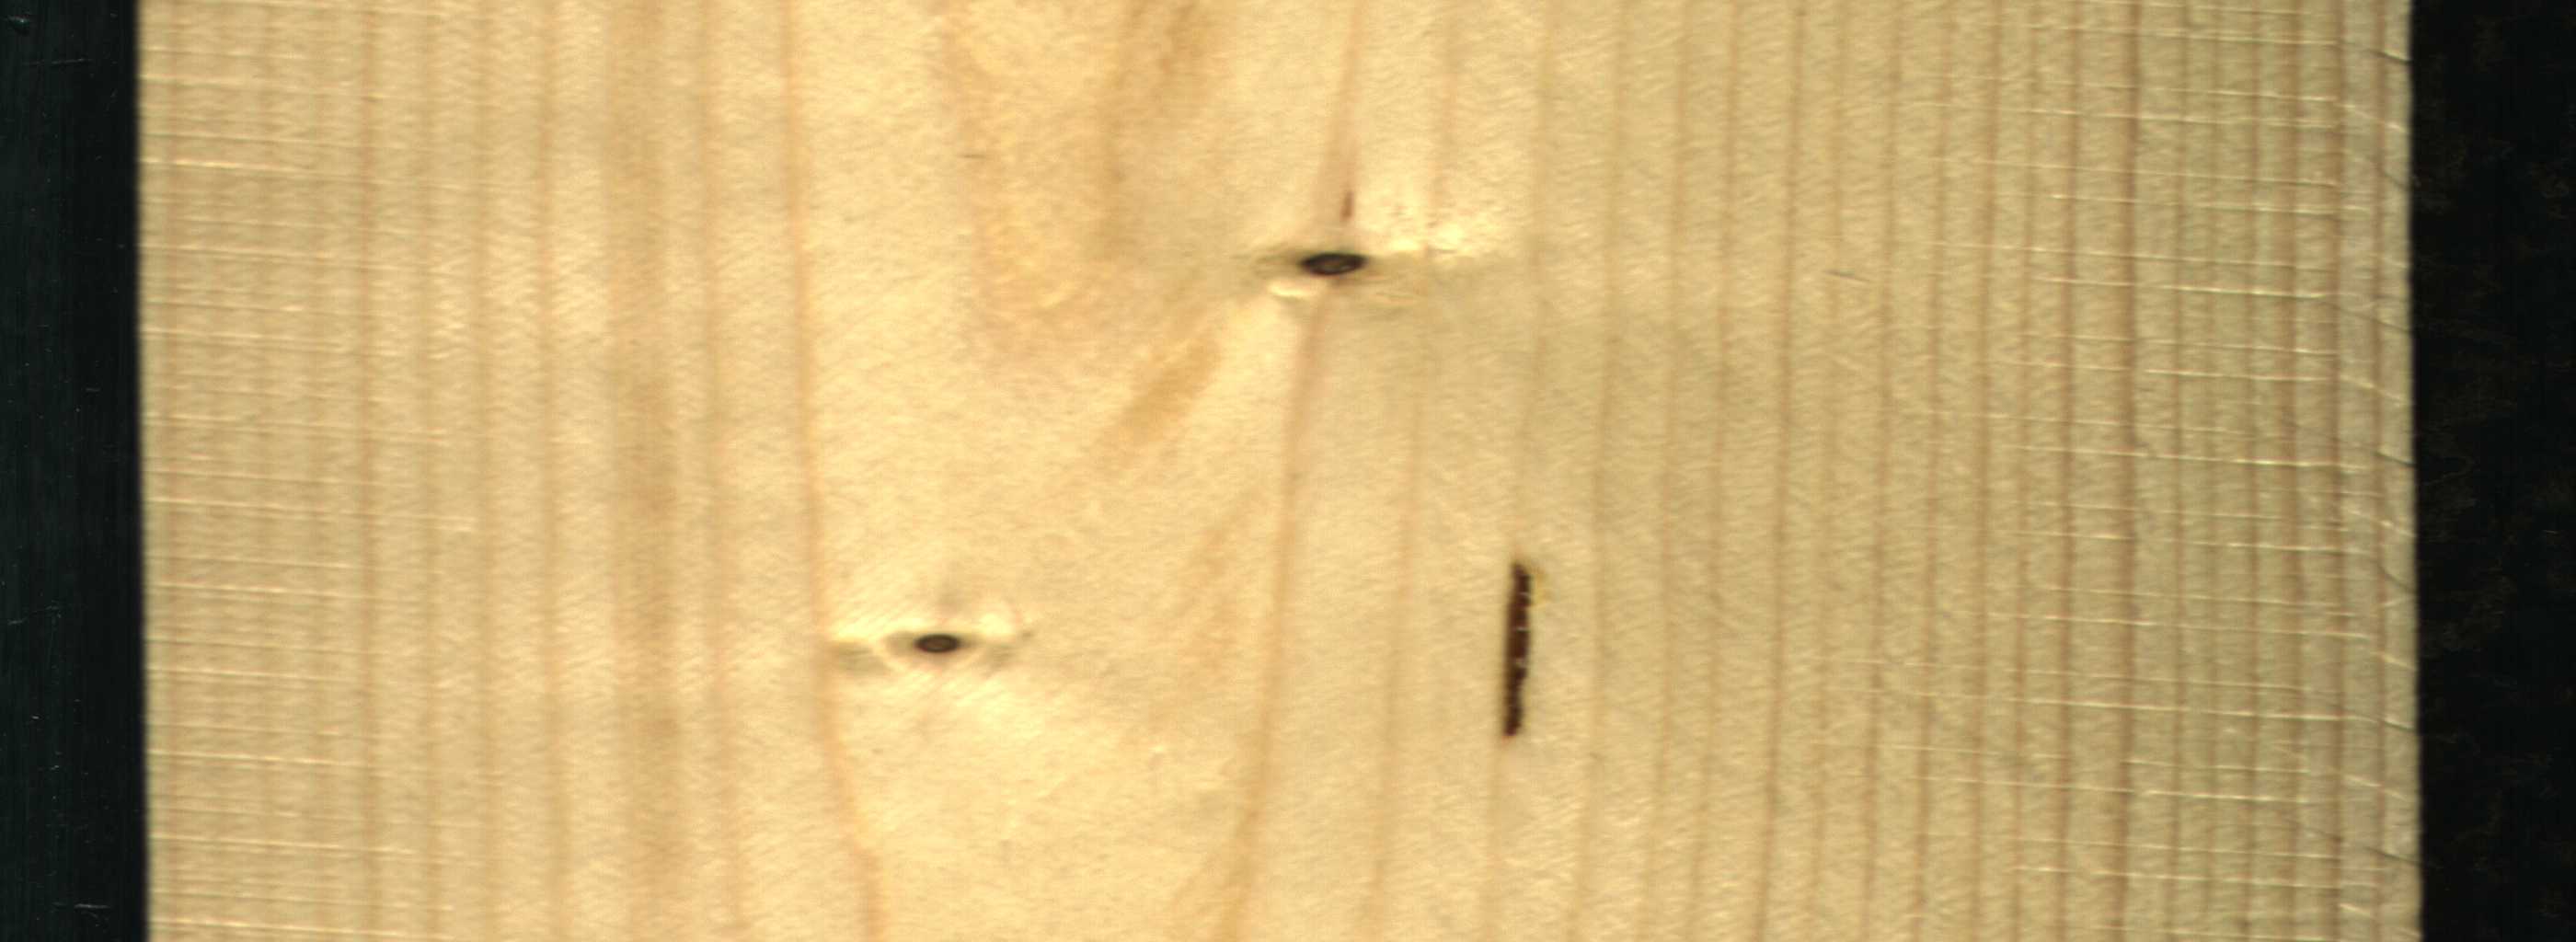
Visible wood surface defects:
resin
Dead_Knot
Dead_Knot